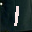
Label: 1